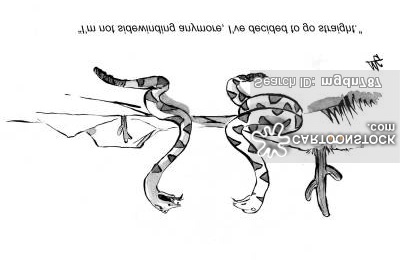
Label: sidewinder, horned rattlesnake, Crotalus cerastes